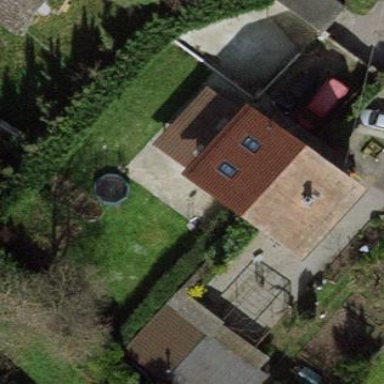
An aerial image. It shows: Garden enclosed by fence.